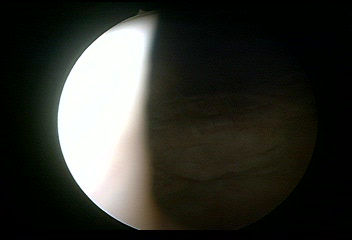
Modality: WLC
Class: Normal mucosa
Bladder cancer association: No